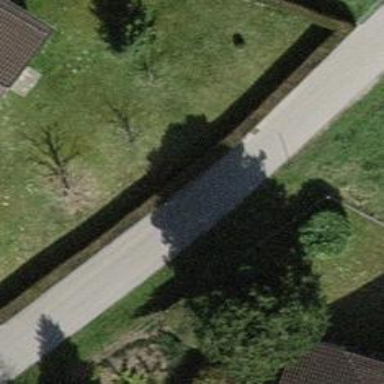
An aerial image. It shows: Path.